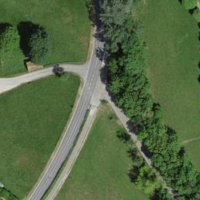
EUNIS habitat code: 53
Species observed at this site:
Apis mellifera
Cantharis rustica
Pyrausta despicata